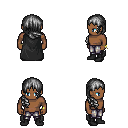
a pixel art fantasy rpg character, male body template, human, dark skin, black cape, metal pants, gray right-swept hairstyle, bracelets, black shoes, four views (front, back, left, right), 2x2 character sprite sheet, small pixel art, hard edges, no anti-aliasing